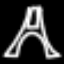
Label: The Eiffel Tower